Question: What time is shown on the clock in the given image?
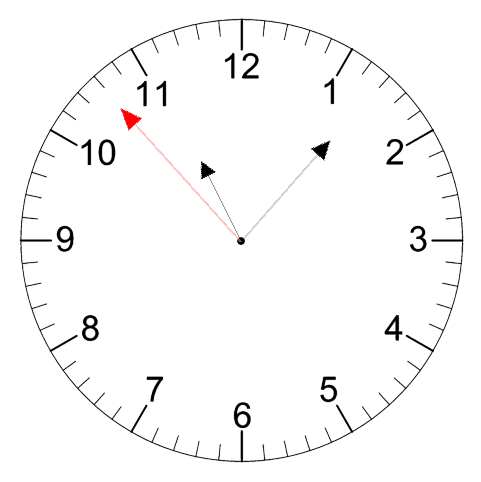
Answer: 11:06:53